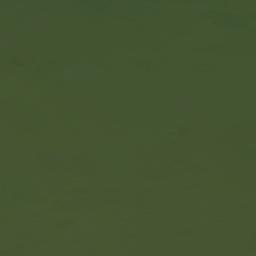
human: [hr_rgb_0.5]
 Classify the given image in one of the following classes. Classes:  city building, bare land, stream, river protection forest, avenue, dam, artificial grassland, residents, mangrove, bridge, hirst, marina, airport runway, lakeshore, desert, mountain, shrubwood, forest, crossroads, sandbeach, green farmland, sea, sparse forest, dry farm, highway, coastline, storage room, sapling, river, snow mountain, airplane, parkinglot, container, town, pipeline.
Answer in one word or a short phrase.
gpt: sea